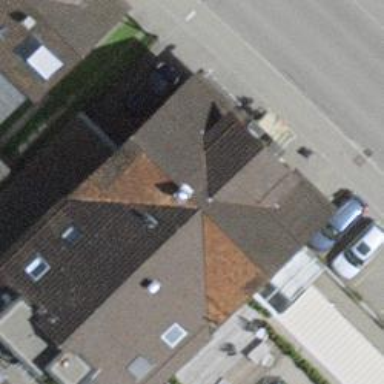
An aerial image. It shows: Restaurant.